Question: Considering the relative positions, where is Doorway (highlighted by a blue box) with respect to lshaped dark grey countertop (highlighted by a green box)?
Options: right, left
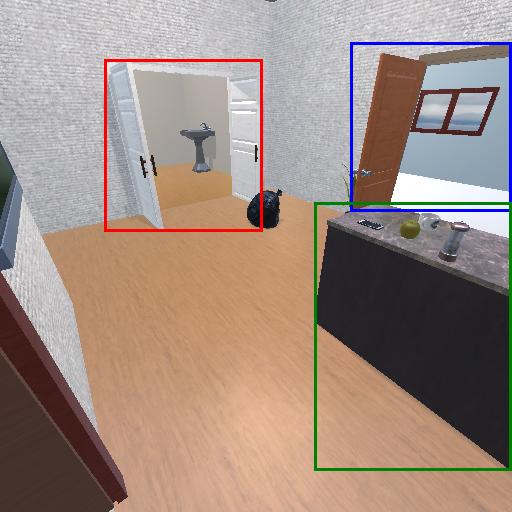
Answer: right